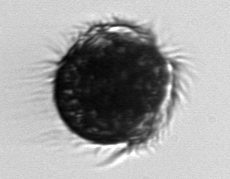
Label: Mesodinium